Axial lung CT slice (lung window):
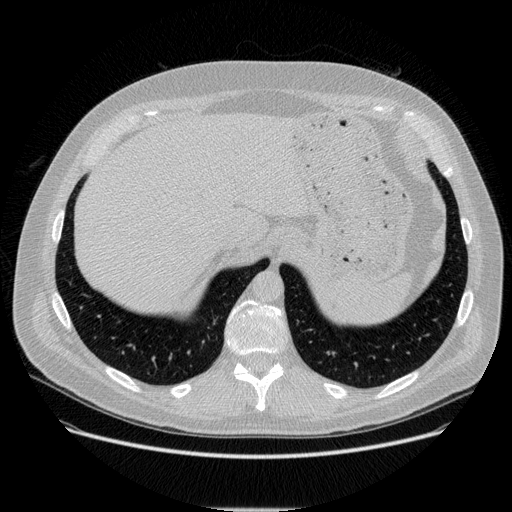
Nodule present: no